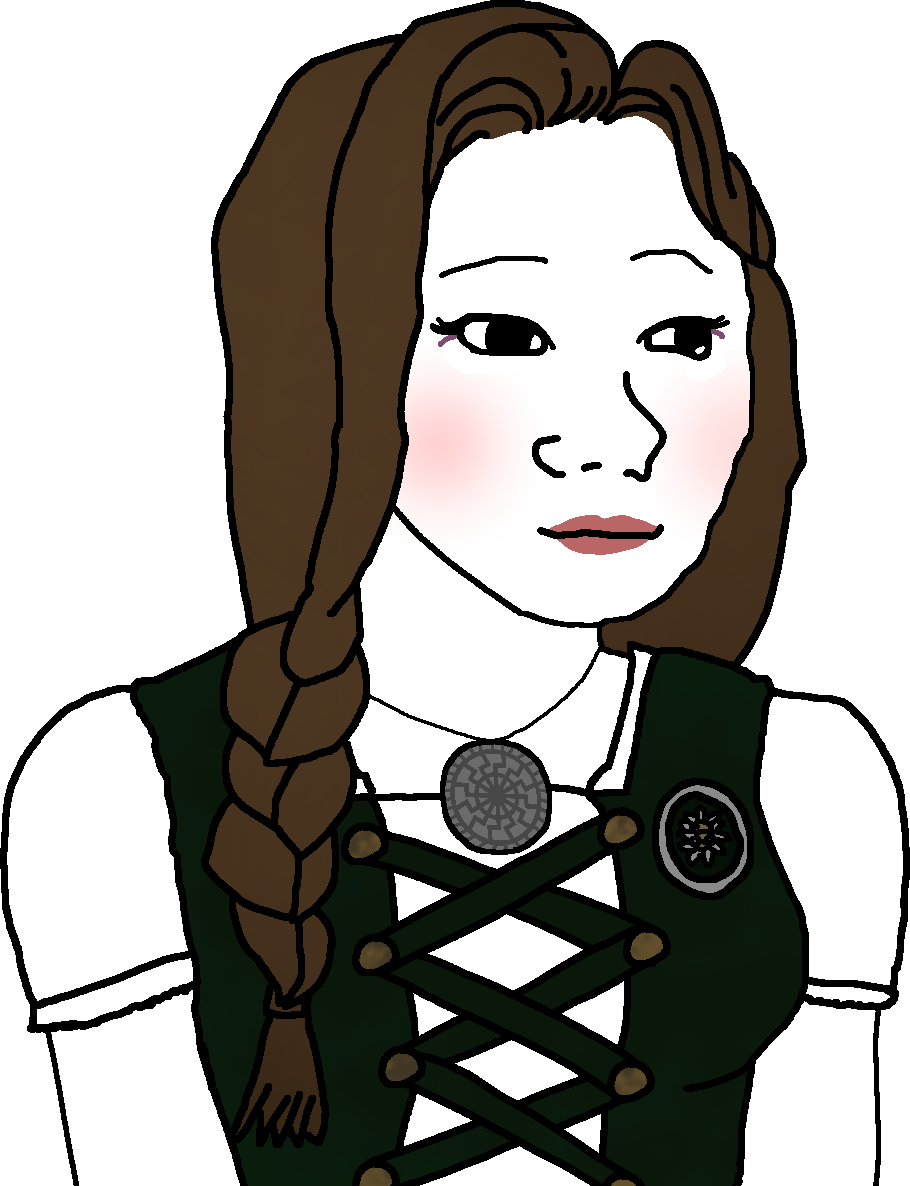
Label: 5_Trad_Wife